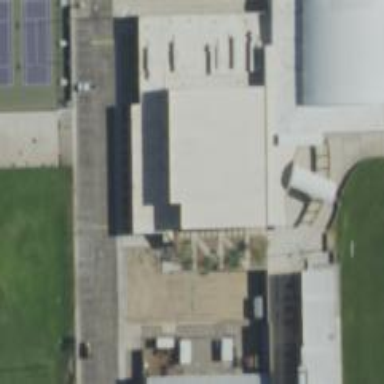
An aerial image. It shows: School building.